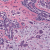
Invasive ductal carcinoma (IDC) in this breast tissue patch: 1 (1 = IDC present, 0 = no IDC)